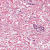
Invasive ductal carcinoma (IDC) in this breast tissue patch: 0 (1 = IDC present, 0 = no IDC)